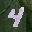
Label: 4